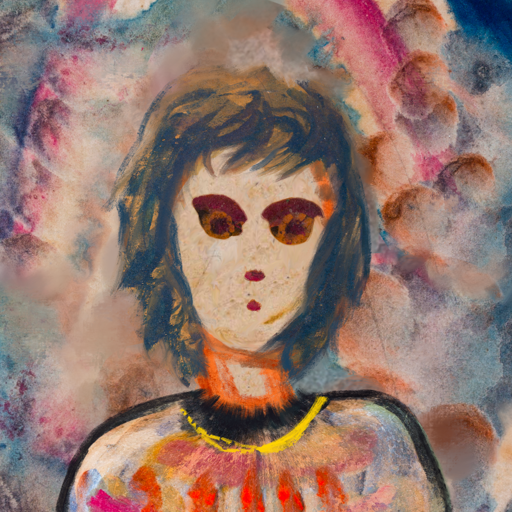
Background: Rupkatha, Head And Neck Front: Rupkatha, Face Front: Doll, Bust: Childish, Hair Front: InTheSun, Head Accessory: Blank, Second Necklace: Blank, Necklace: Irani_1, Baby: Blank